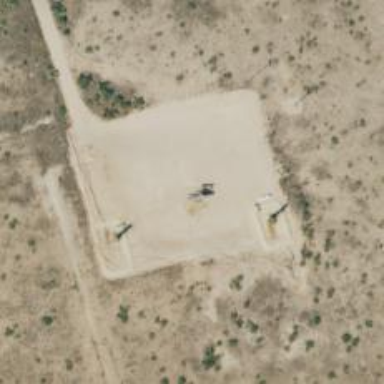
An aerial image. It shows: Petroleum well.